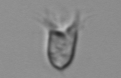
Label: Balanion